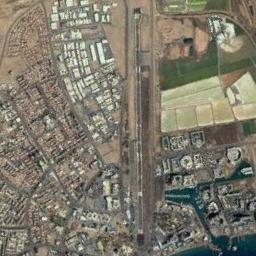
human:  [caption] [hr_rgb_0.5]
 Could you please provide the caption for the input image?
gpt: An airport with a runway next to the sea and dense residential areas around the airport .

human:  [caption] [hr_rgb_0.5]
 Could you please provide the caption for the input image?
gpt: An airport is surrounded by many buildings next to the water .

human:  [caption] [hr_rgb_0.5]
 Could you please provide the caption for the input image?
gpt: A complex airport in a cluster of urban residents .

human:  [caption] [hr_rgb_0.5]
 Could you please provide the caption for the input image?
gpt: The airport is surrounded by neat terraces .

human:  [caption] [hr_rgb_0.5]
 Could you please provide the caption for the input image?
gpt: The runway of the airport is surrounded by buildings .